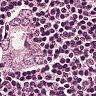
Metastatic tissue present: yes